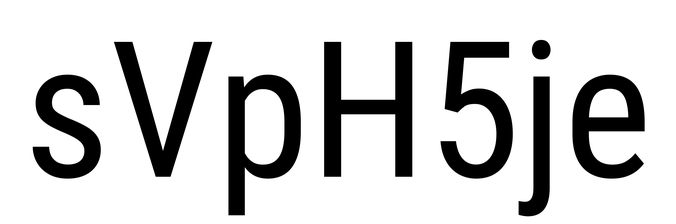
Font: Roboto_Condensed_Regular